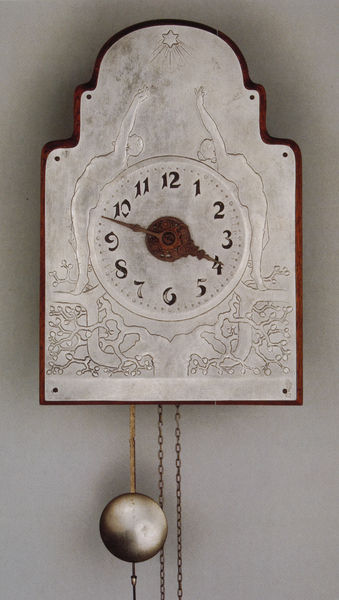
Titel: Wanduhr mit Astwerkmotiven auf Zinnzifferblatt
Künstler: Karl Gross
Standort: München
Institution: Stadtmuseum
Schlagwörter: baum, mann, frauen, frau, hell, rücken, weiss, wand, figur, paar, relief, kette, figuren, jugendstil, ornamente, uhr, metall, foto, ziffer, zeit, gehäuse, rundung, menschen aus baum, pendel, pendeluhr, tick tack, wanduhr, zehn vor vier, zeiger, zietmessung, zifferblatt, ziffernblatt